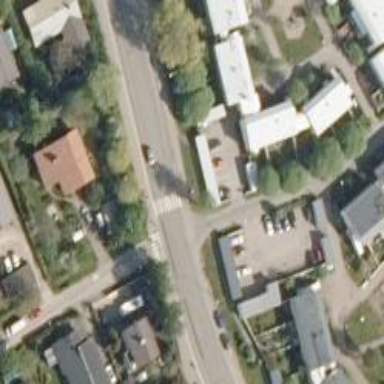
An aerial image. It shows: Road with "give way" sign.